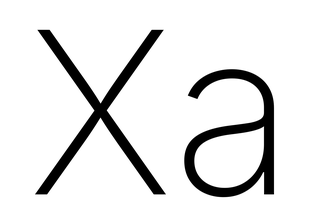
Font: Inter_ExtraLight